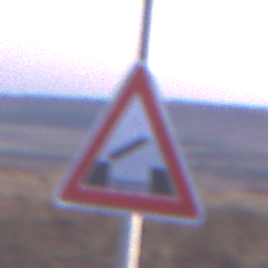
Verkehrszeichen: BeweglicheBruecke
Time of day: SunriseSunset
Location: Outdoor (Nature)
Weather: Clear
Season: NotSpecified
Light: Natural